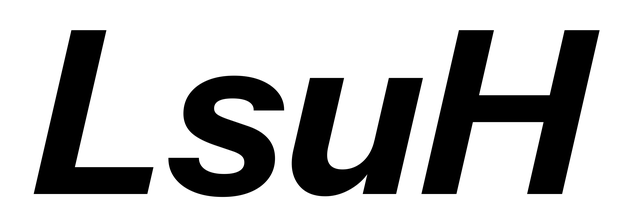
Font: InstrumentSans-Italic_Bold_Italic